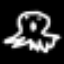
Label: squiggle